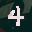
Label: 4